Question:
'''
<p>
<a href="{% url 'courses:enrollment' courses.slug % }" class="pure-buttonprimary-button">Inscreva-se</a>
</p>
'''
'''
urlpatterns = [
url(r'^$', index, name = 'index'),
#url(r'^(?P<pk>\d+)/$', details, name = 'details'),
url(r'^(?P<slug>[\w_-]+)/$', details, name = 'details'),
url(r'^(?P<slug>[\w_-]+)/inscricao/$', enrollment, name = 'enrollment'),
]
'''
Url does not find the path specified.
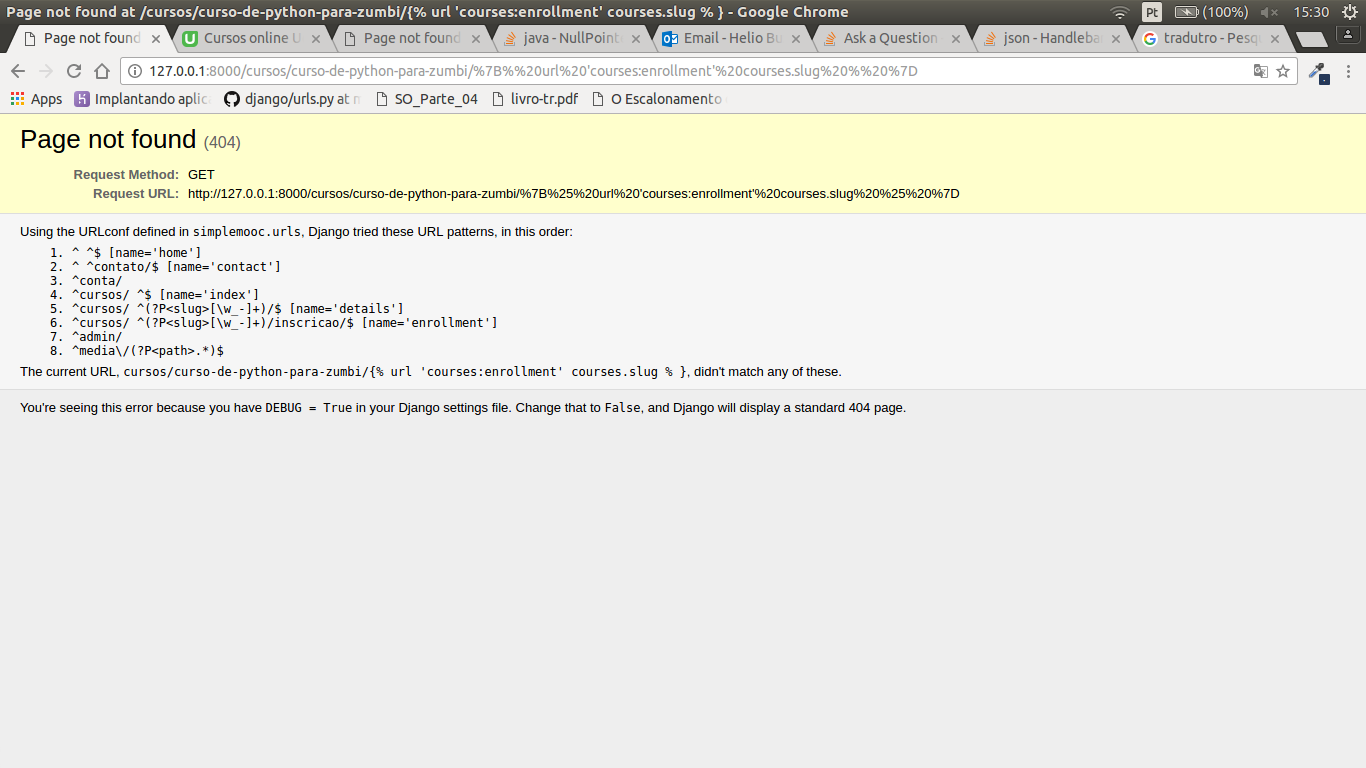
Answer: You have a space between the '%' and '}' at the end of the tag.
'''
{% url 'courses:enrollment' courses.slug % }
^
'''
Change it to
'''
{% url 'courses:enrollment' courses.slug %}
'''
Since you are using the namespace 'courses' in your tag 'courses:enrollment', you should set 'app_name' in your 'courses/urls.py' file.
'''
app_name = 'courses'
urlpatterns = [
...
]
'''